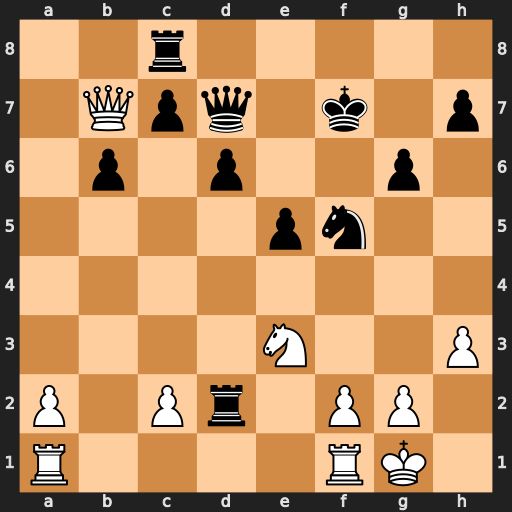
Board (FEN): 2r5/1Qpq1k1p/1p1p2p1/4pn2/8/4N2P/P1Pr1PP1/R4RK1
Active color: w
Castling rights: -
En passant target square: -
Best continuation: Nc4 Rxc2 Nxb6 Rb8 Qxb8